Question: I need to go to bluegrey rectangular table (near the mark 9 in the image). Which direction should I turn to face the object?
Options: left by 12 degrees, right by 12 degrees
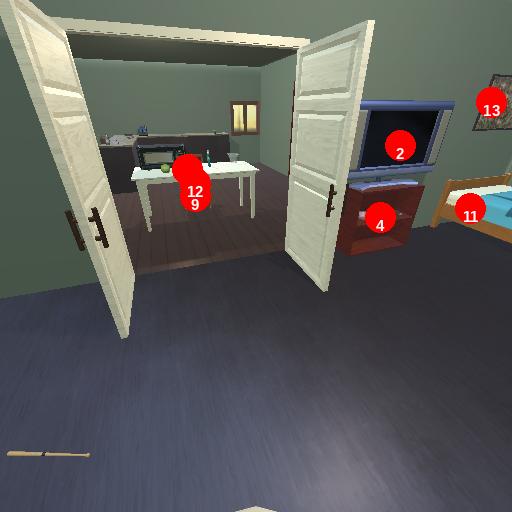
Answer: left by 12 degrees